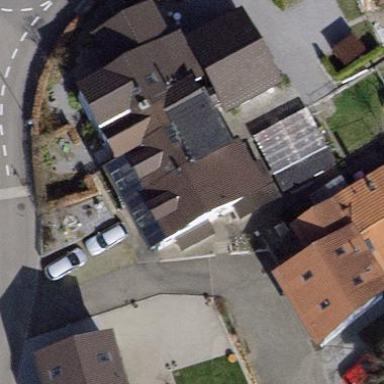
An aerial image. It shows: Terrace building.